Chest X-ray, PA view. Patient: 45 years old, sex M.
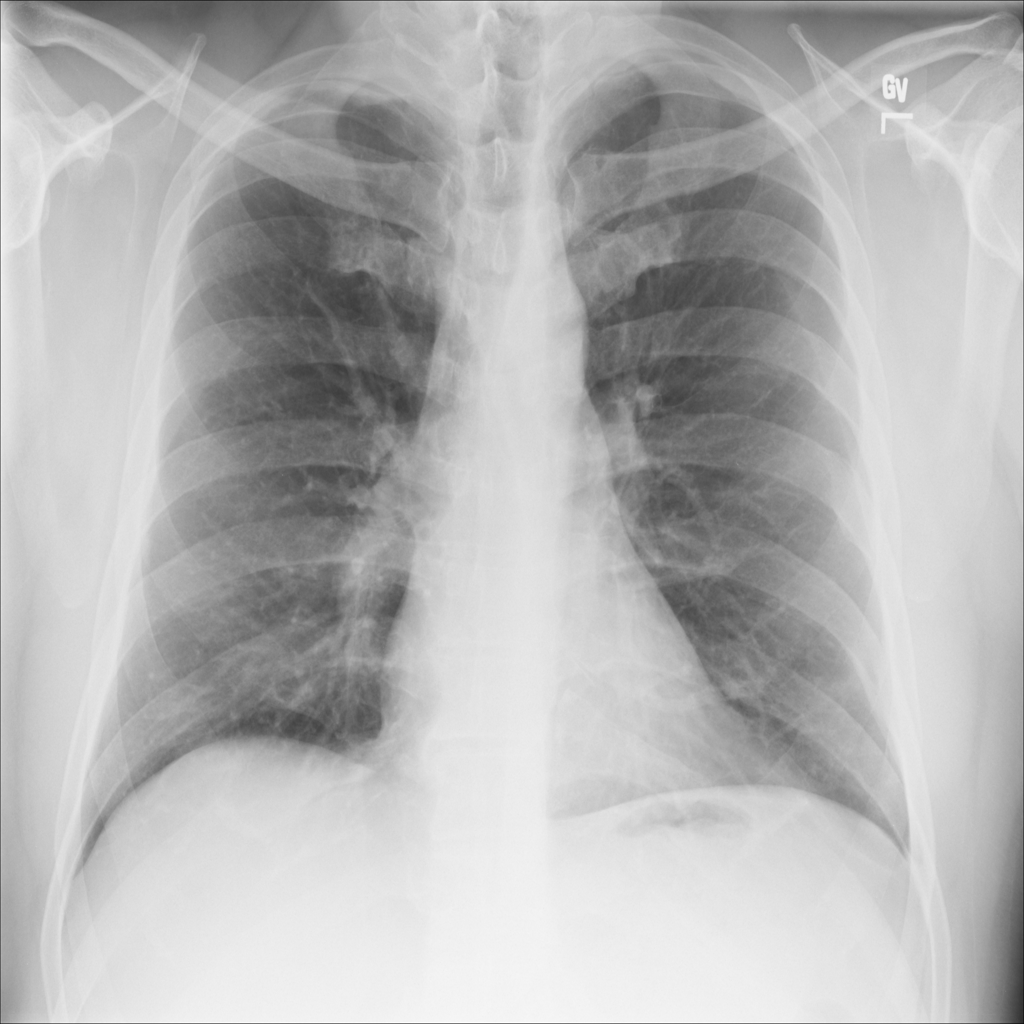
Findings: No Finding